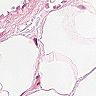
Metastatic tissue present: no